Question: I am using Rider on Mac version 2021.1.2 and what I noticed is that when I run tests UniTest window for rider, there are times when even after tests are done executing, rider does not close session and the session is on forever.
- -
I have been using Rider for a while and I have not seen this behavior before. Attaching a screen shot for the reference[
Is it a Rider bug or if there is anything I can do to deal with this?
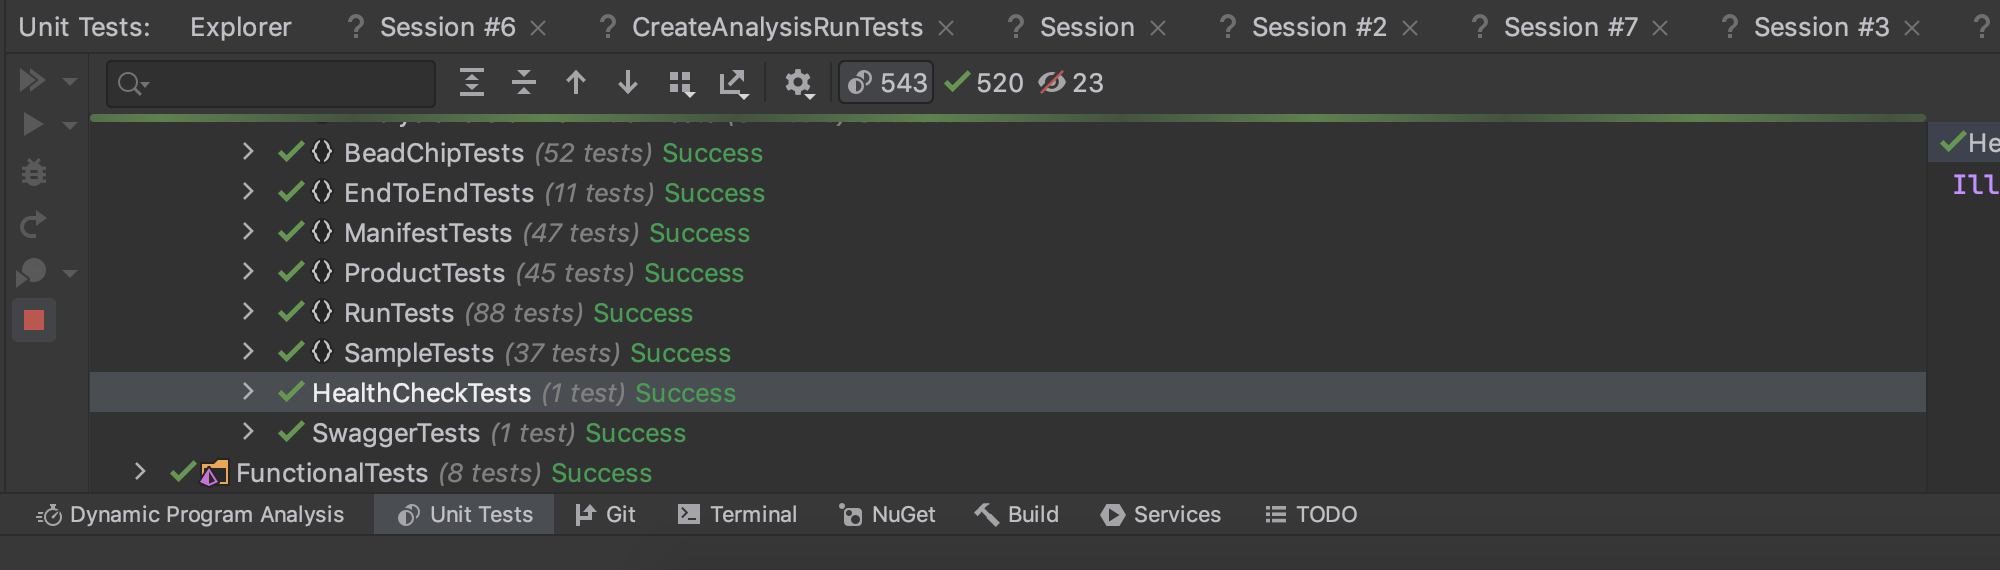
Answer: There is a mechanism in Rider/ReSharper which detects that the test runner or dotnet process runs indefinitely due to different reasons. It shows you the following dialog in such cases:
<URL>
If you don't get this dialog, check the selected options for 'If the ... process does not exit after' settings on the 'Preferences/Settings | Build, Execution, Deployment | Unit Testing | Test Runner' page.
<URL>